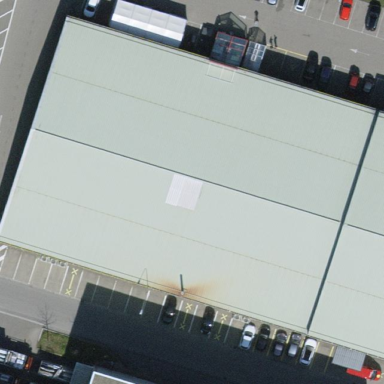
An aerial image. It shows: Commercial building.